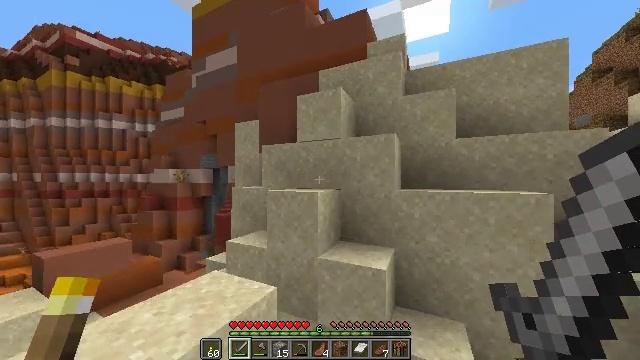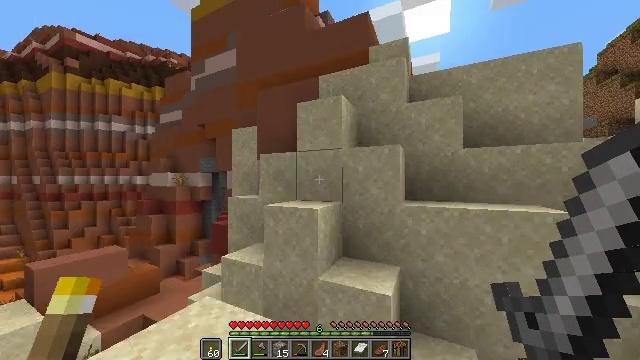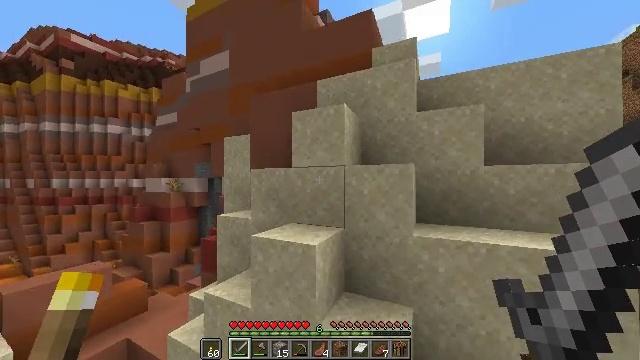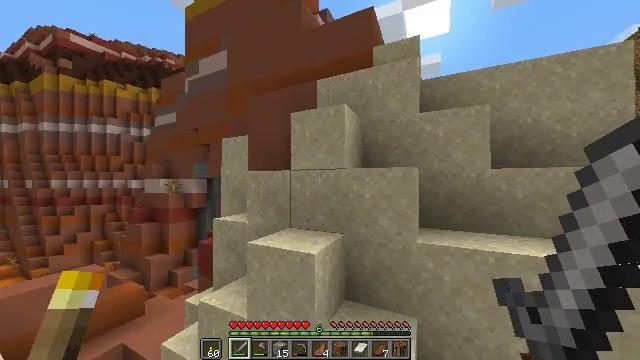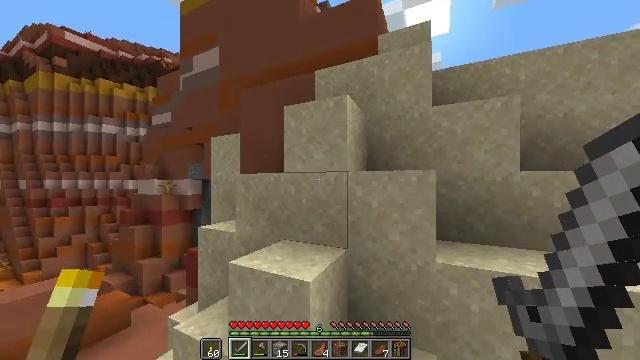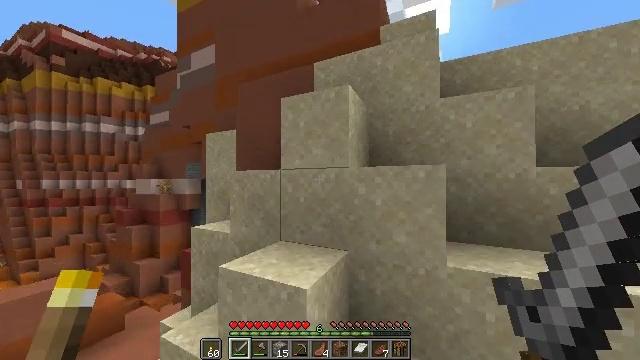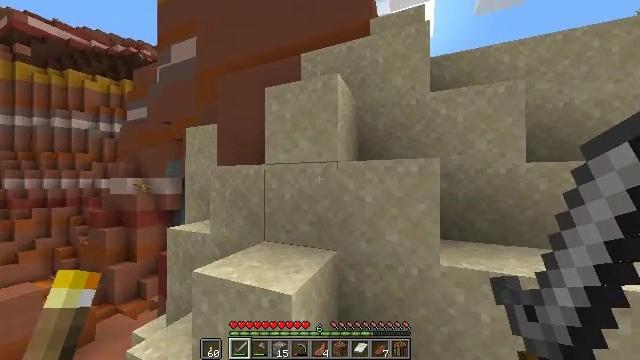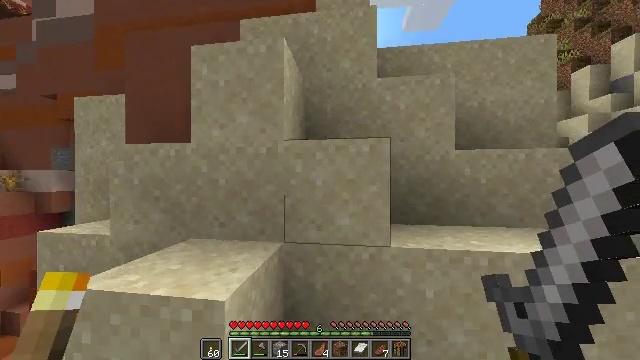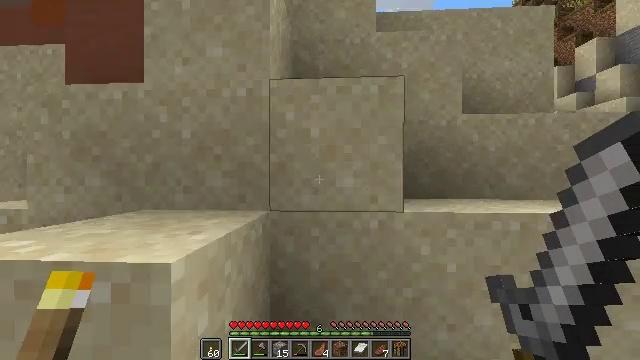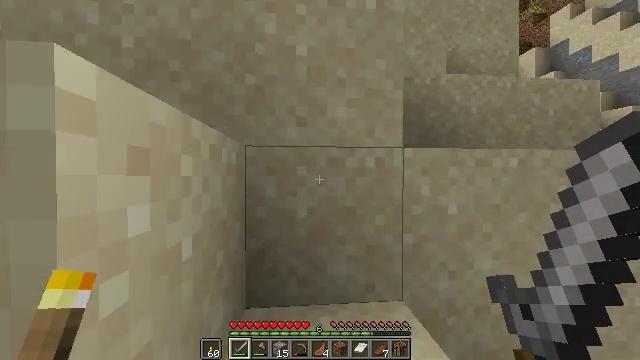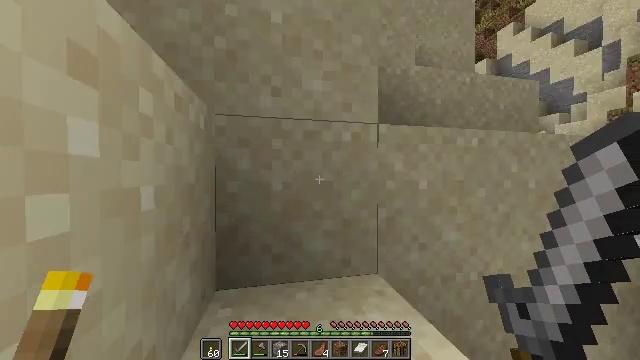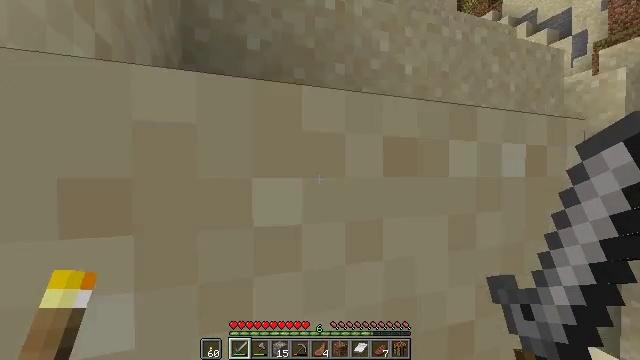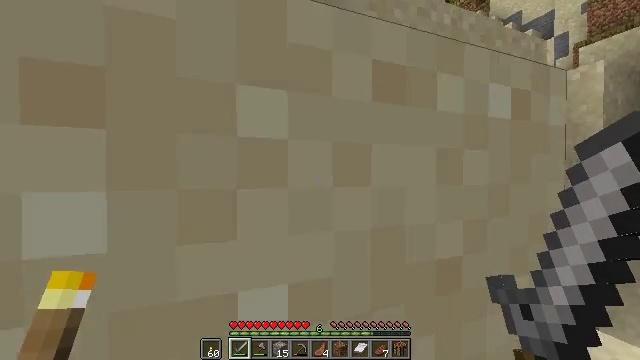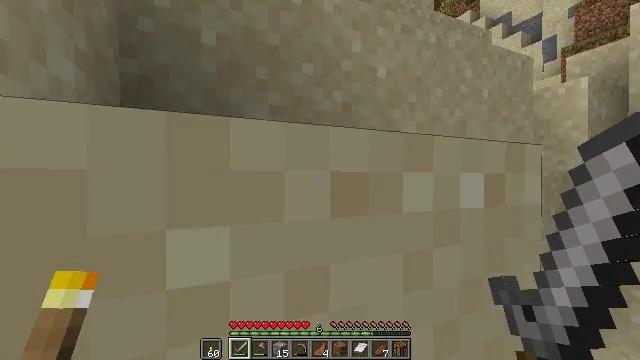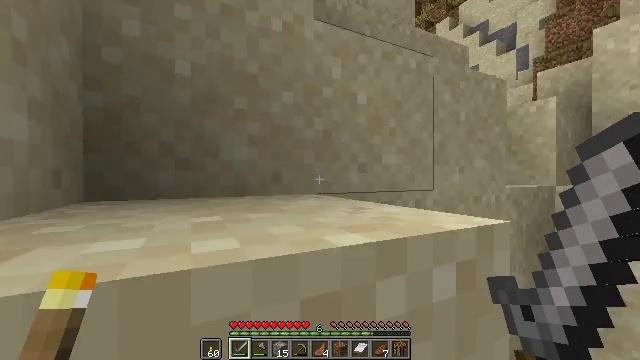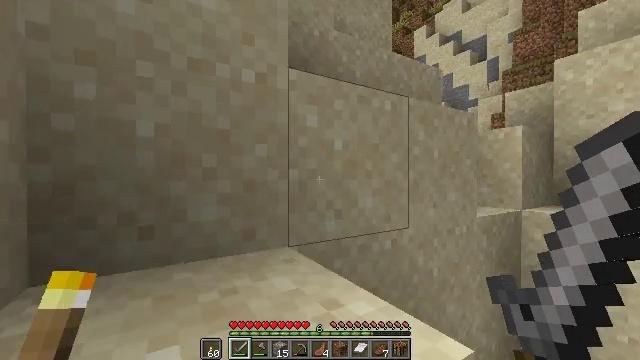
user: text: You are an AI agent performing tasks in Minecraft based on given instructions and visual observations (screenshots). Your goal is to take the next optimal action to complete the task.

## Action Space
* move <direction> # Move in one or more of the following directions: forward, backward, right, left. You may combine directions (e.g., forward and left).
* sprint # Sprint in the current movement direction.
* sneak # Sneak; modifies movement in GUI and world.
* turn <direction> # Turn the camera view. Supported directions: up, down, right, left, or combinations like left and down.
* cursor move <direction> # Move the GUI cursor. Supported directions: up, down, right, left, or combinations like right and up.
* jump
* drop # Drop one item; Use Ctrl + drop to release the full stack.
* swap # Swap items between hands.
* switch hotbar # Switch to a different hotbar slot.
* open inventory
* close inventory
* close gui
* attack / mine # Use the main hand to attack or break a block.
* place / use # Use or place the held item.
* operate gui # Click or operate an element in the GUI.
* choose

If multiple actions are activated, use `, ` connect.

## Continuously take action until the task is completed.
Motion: motion action
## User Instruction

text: Dig up some sand.
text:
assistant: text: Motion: move forward, sprint, jump
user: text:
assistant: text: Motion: move forward, sprint, jump
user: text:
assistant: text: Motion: move forward, sprint, jump
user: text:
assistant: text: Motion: move forward, sprint, jump
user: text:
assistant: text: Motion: move forward, sprint, jump
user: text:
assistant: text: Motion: move forward, sprint, turn right, jump
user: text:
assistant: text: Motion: move forward, sprint, turn right, jump
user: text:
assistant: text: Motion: move forward, sprint, turn right, jump
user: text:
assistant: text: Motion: move forward, sprint, turn right, jump
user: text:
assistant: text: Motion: move forward, sprint, turn right, jump
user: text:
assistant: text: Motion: move forward, sprint, turn right, jump
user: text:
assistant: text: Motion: move forward, sprint, turn right, jump
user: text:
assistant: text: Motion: move forward, sprint, turn right, jump
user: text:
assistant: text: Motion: move forward, sprint, turn right, jump
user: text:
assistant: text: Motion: move forward, sprint, turn right, jump
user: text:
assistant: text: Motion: move forward, sprint, turn right, jump
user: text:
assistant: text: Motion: move forward, sprint, turn right, jump
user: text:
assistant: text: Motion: move forward, sprint, jump
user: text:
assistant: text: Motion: move forward, sprint, jump
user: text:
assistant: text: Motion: move forward, sprint, jump
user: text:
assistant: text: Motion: move forward, sprint, jump
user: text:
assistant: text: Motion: move forward, sprint, jump
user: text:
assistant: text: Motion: move forward, sprint, jump
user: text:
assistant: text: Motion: move forward, sprint, jump
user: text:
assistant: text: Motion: move forward, sprint, turn right, jump
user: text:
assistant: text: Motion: move forward, sprint, turn right, jump
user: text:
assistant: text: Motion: move forward, sprint, turn right, jump
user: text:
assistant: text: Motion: move forward, sprint, turn right, jump
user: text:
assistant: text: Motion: move forward, sprint, jump
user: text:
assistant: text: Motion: move forward, sprint, jump